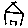
Label: house